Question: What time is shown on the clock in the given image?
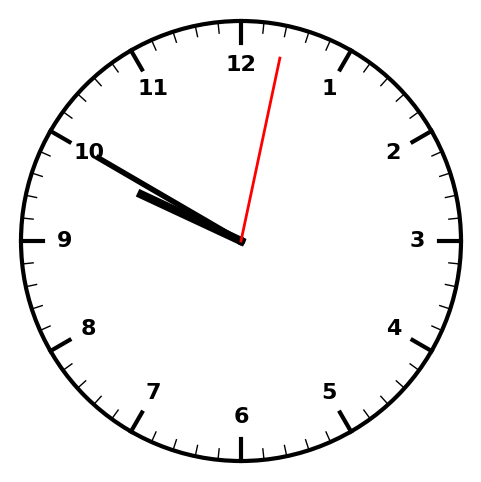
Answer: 09:50:02